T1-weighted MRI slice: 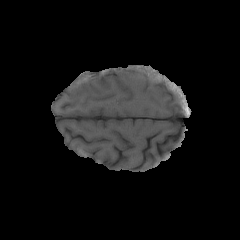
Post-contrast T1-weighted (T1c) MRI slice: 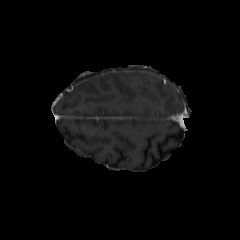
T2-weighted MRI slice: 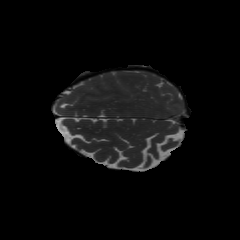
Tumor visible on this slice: no